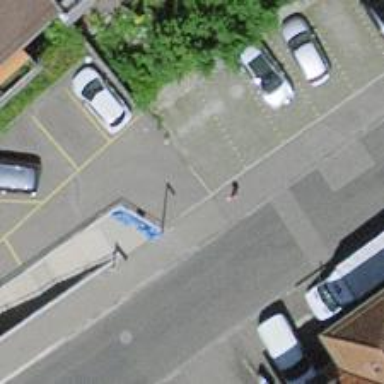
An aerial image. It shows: Paved parking aisle in service road.